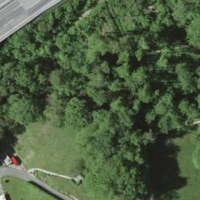
EUNIS habitat code: 57
Species observed at this site:
Allium ursinum